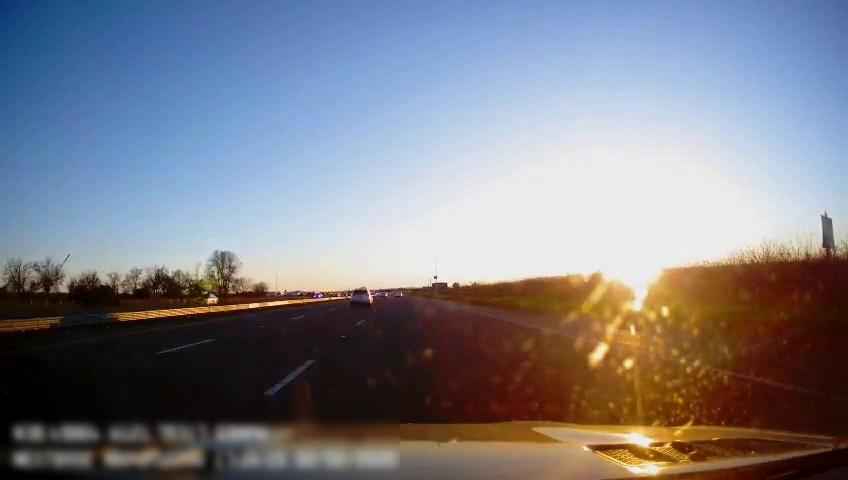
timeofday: Day
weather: Sunny
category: Drivable Space
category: Vehicles | SUV
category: Vehicles | SUV
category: Vehicles | Car
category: Lanes | Alternate Lane
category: Lanes | Alternate Lane
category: Lanes | Current Lane
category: Lanes | Alternate Lane
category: Traffic | Signs